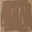
Piece: xx